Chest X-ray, AP view. Patient: 9 years old, sex F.
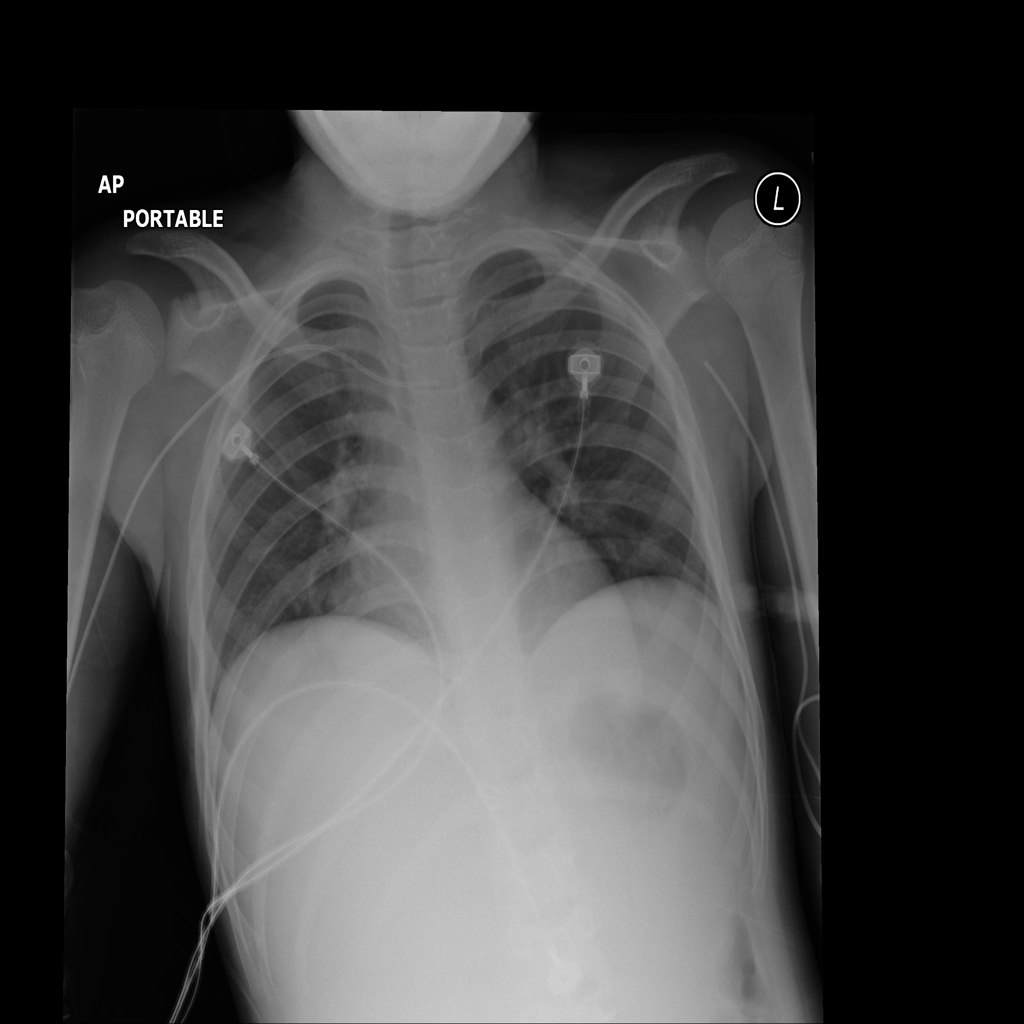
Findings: No Finding